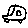
Label: car